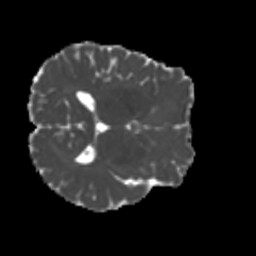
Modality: MD
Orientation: axial
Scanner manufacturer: siemens
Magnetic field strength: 3 T
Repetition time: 4 s
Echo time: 0.0594 s